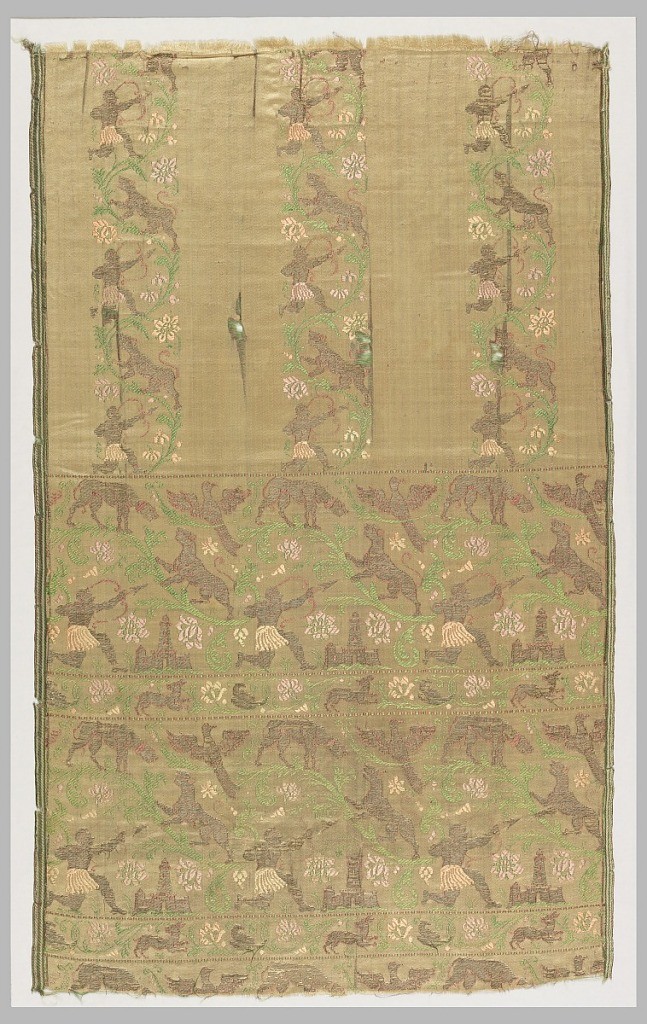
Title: Textile
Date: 17th century
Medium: silk, metal on silk core Technique: compound satin with supplementary weft
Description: Pale salmon pink satin showing deep horizontal borders with hunters, birds, and animals among flowers and separated by guard borders. In the upper part, three spaced stripes formed by floral serpentine on which hunters pursue leopards, and rise from the horizontal bands. Metallic thread, green, rose, pink and coral flosses in long floats or wide twill tie. Two broad warp twill selvages with green to white pencil stripes.